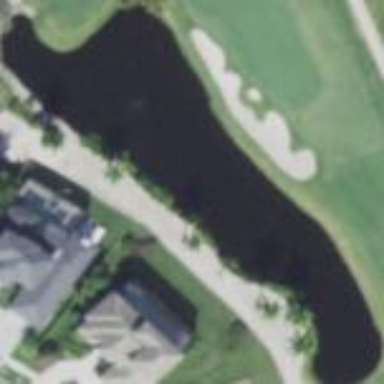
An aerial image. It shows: Water hazard in golf course. The hazard is natural water feature.